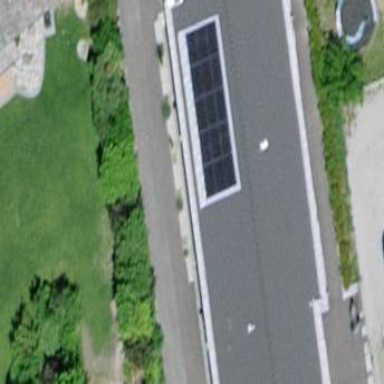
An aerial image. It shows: Industrial building.